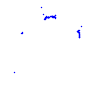
Particle: proton